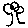
Label: tree